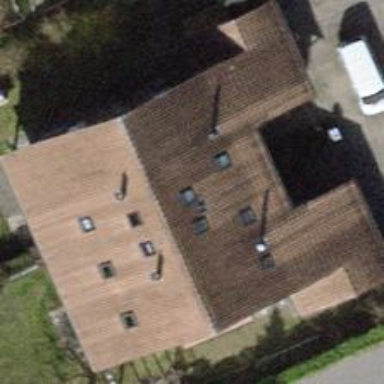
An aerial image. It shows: Semidetached house with gabled roof.